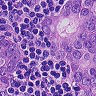
Metastatic tissue present: yes